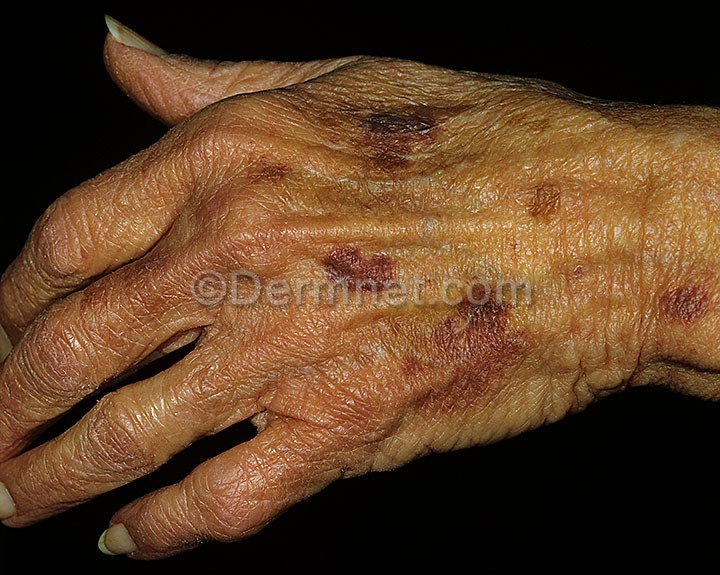
Disease: Light Diseases and Disorders of Pigmentation